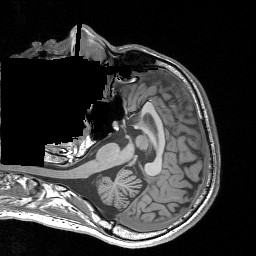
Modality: T1w
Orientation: axial